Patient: sex M, age 45
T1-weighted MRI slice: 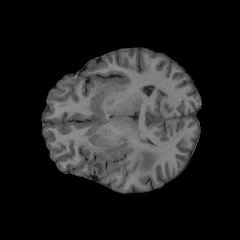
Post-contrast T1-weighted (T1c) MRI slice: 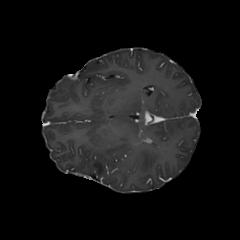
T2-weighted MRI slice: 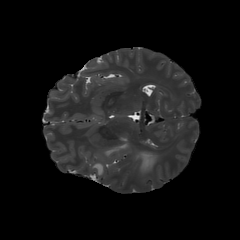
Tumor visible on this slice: yes
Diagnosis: Astrocytoma, IDH-wildtype
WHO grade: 2